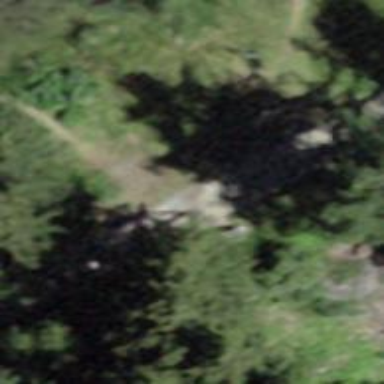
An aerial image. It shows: Wayside cross with historic significance.